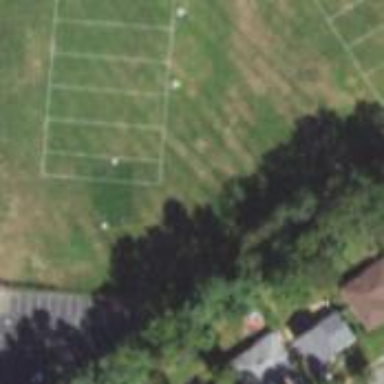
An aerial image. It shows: Astroturf pitch for leisure land activities.